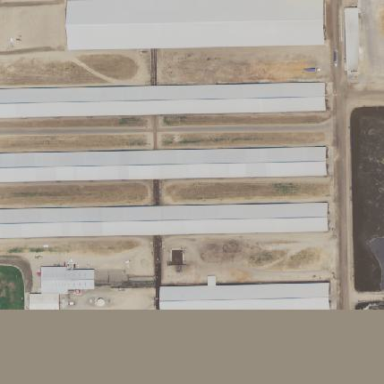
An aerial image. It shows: Farmyard area.